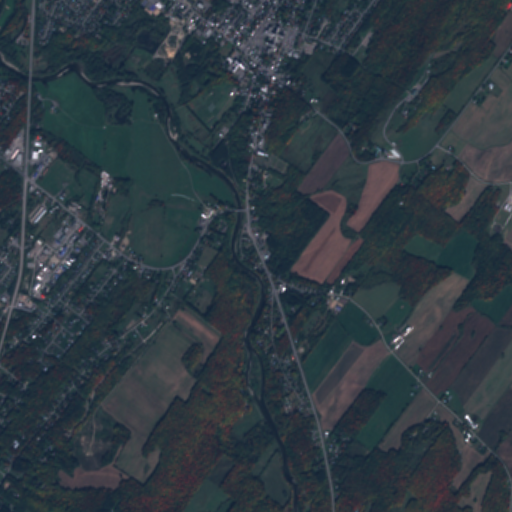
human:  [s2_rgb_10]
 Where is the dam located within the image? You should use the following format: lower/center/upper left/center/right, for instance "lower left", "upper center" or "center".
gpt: The dam is located in the lower center of the image.
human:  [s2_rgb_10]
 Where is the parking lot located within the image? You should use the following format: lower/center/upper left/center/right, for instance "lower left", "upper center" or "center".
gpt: The parking lot is located in the upper of the image.
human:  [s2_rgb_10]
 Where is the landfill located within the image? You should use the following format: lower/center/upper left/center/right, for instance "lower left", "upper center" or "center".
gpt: There is no landfill in the image.